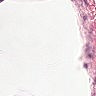
Metastatic tissue present: no